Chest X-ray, AP view. Patient: 51 years old, sex M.
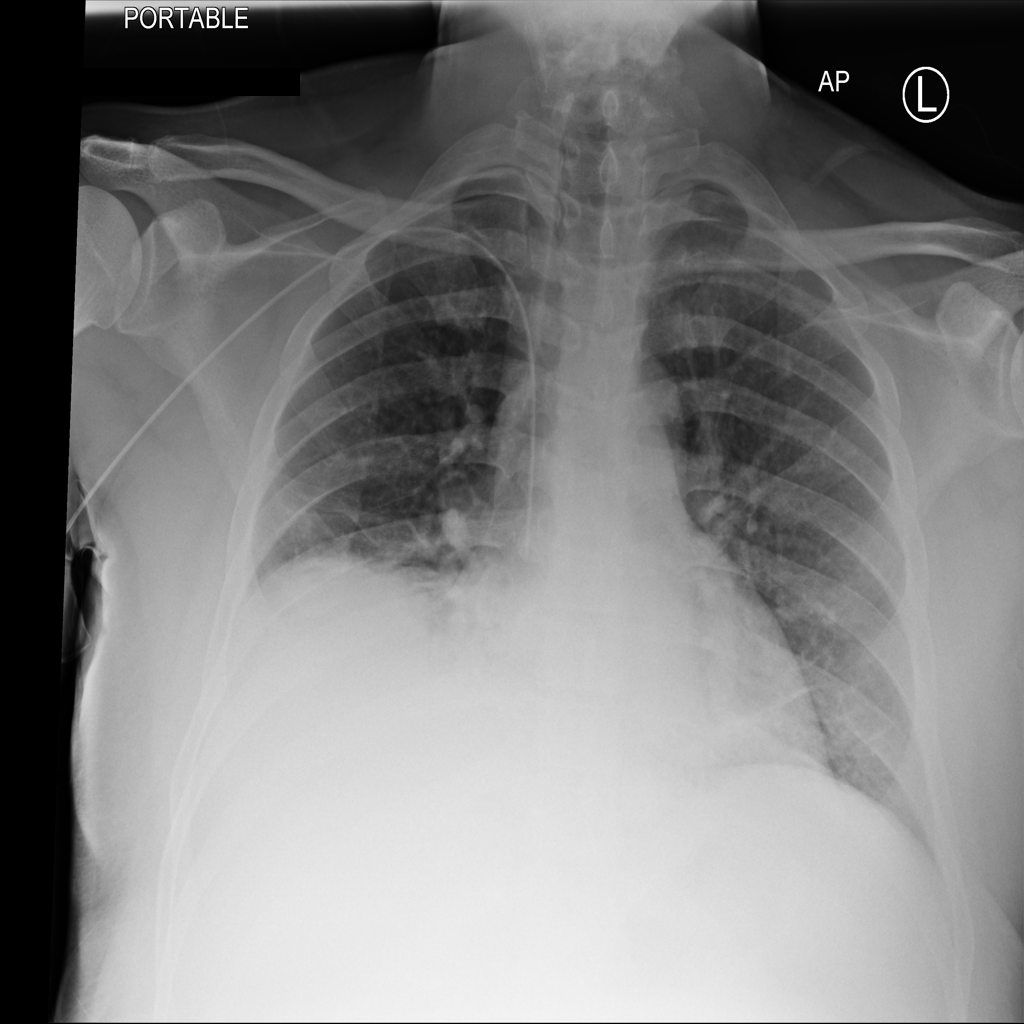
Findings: Effusion, Infiltration